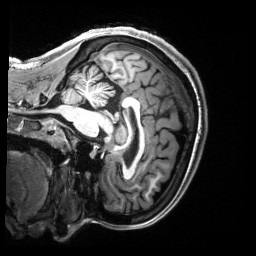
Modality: T1w
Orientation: sagittal
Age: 22
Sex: female
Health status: healthy
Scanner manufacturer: siemens
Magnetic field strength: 3 T
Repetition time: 2.5 s
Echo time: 0.00222 s